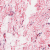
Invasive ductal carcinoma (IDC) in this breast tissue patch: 0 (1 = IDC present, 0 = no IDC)